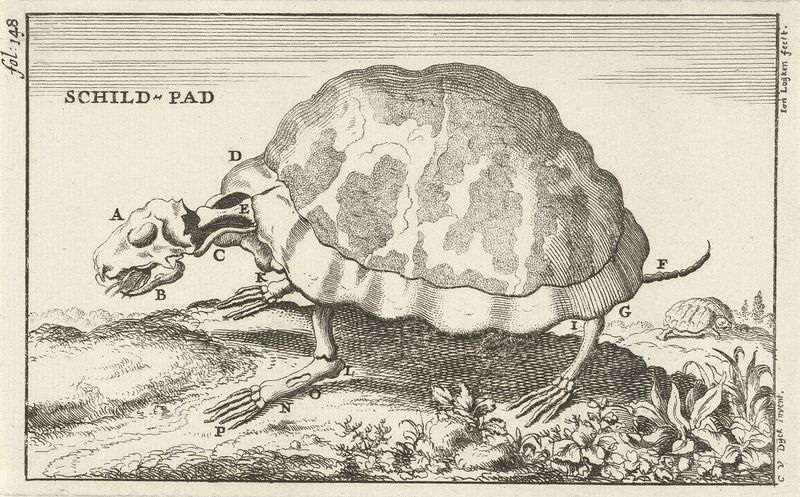
Titel: Geraamte van een schildpad
Künstler: Jan Luyken
Standort: Amsterdam
Institution: Rijksmuseum
Schlagwörter: zeichnung, anatomie, schädel, blatt, pflanzen, renaissance, knochen, panzer, druck, radierung, stich, illustration, buchstaben, skelett, nummerierung, kupferstich, forschung, schildkröte, graß, beschreibung, legende, erklärung, wissenschaft, naturwissenschaft, wissen, redierung, enzyklopädie, lehrmaterial, erfassen, schildpad, sildkröte, pazer, systematisierung